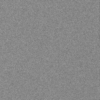
Label: dusty